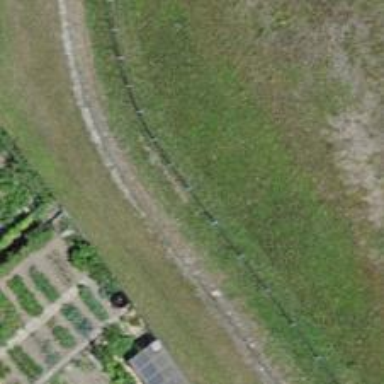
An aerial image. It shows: Fence is in the image.